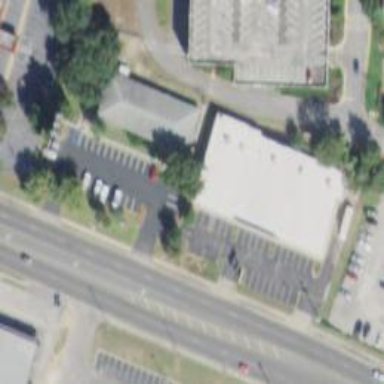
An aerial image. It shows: Parking space is available.